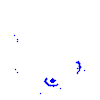
Particle: electron